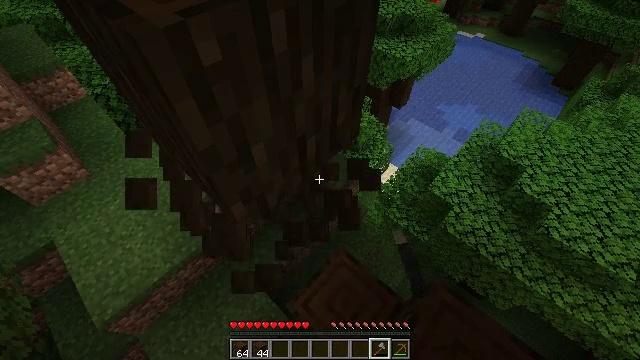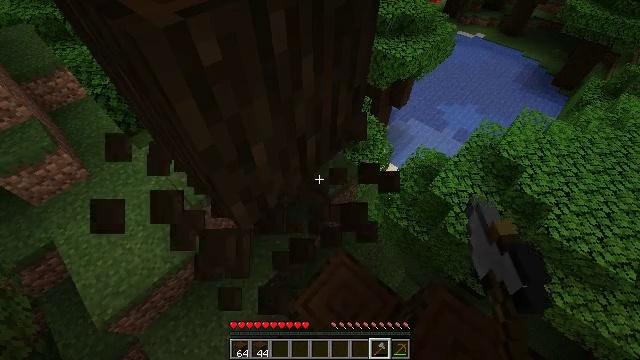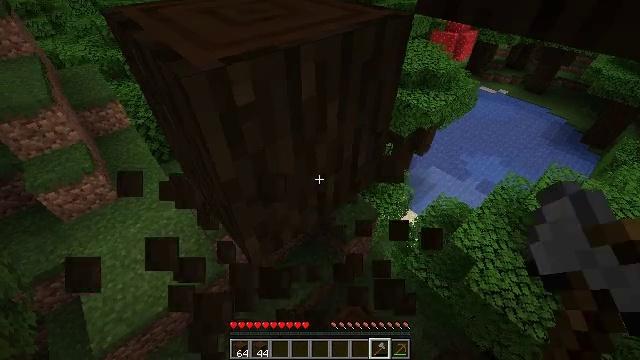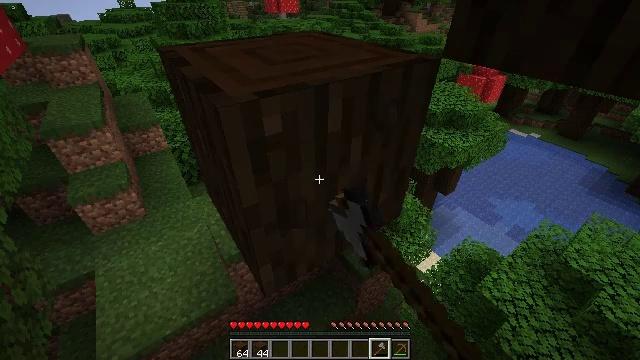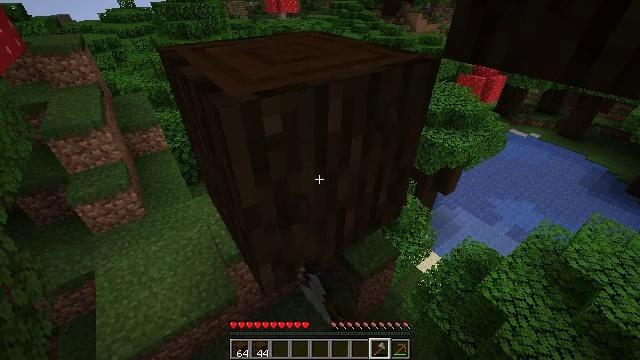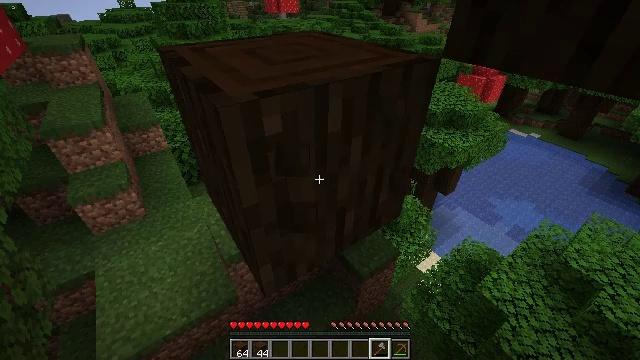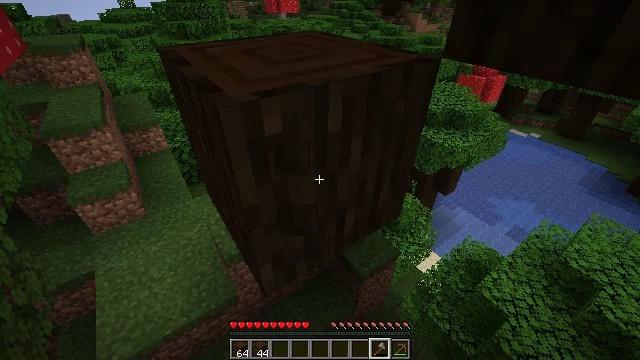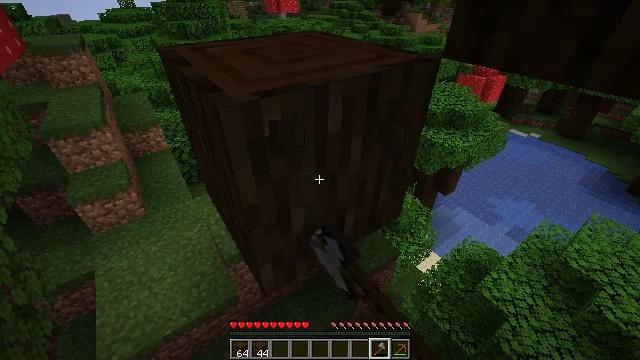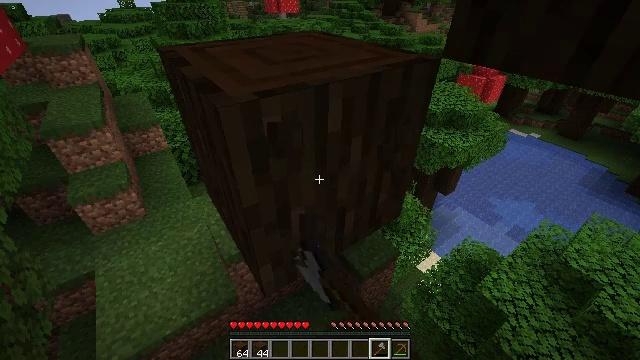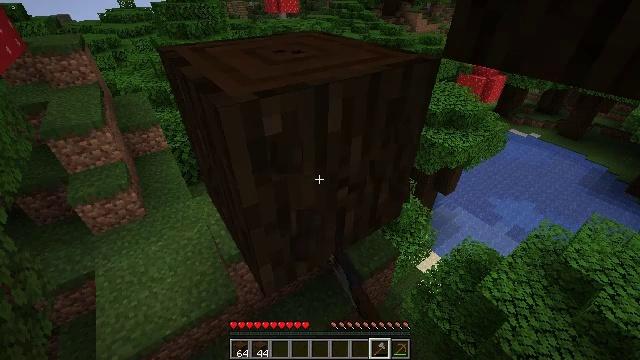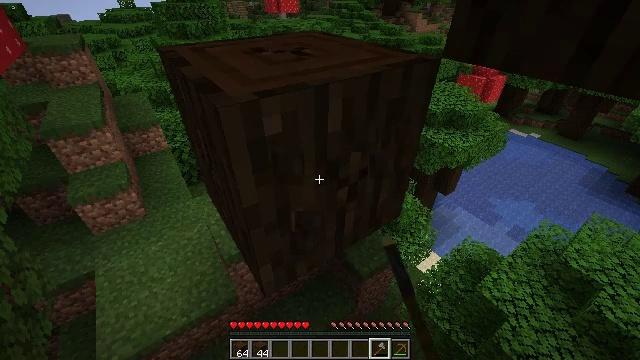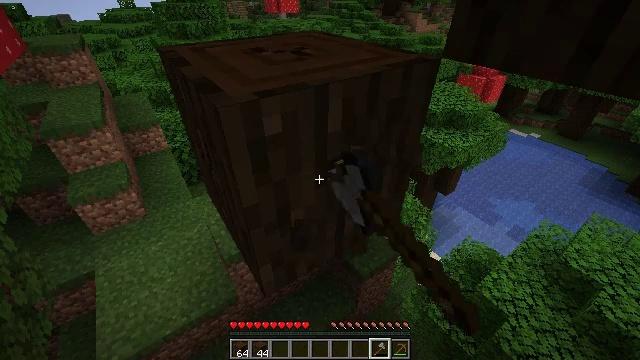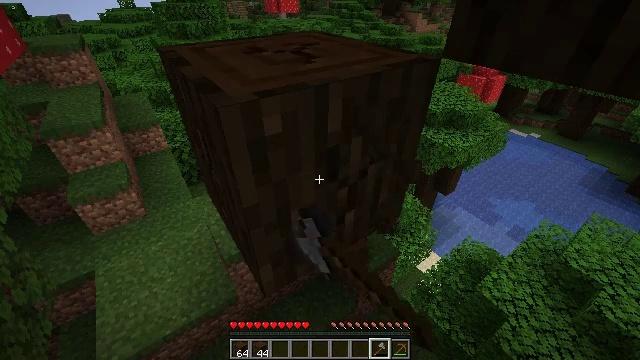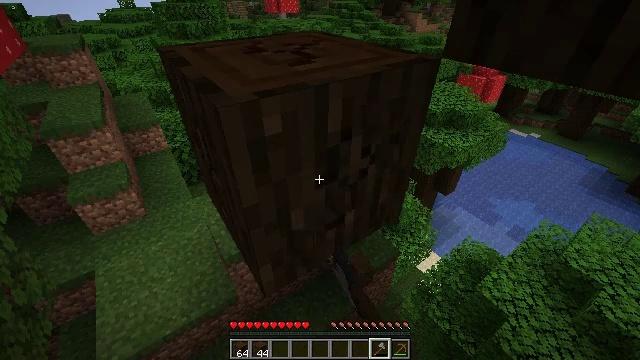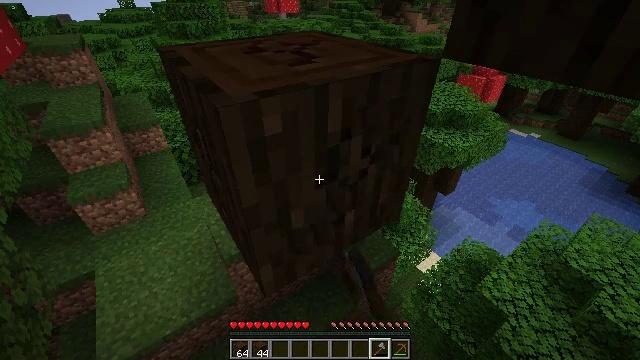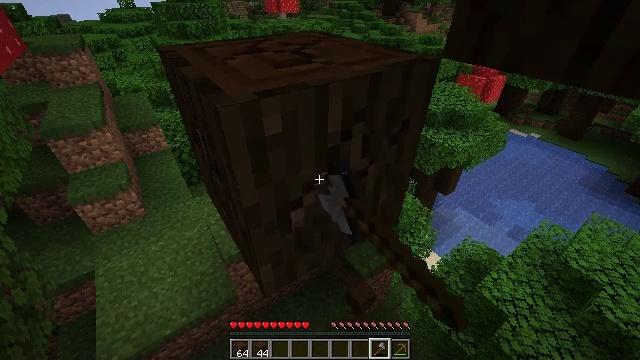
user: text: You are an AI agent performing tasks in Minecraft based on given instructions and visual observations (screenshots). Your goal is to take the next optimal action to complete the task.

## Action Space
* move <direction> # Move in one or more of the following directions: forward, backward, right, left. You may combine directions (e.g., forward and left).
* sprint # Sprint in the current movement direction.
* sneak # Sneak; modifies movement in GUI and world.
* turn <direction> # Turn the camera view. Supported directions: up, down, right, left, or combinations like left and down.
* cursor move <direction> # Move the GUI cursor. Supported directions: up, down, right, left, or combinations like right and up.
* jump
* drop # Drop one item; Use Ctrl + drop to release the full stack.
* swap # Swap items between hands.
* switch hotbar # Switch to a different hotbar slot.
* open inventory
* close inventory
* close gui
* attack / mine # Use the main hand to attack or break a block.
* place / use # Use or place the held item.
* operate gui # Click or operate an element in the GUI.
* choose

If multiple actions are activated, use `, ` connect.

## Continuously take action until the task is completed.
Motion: motion action
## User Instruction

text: Break the dark oak log in the forest.
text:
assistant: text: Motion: sneak, attack / mine
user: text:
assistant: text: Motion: sneak, turn left and up, attack / mine
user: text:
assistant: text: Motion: sneak, turn left and up, attack / mine
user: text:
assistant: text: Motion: sneak, attack / mine
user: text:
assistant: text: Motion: sneak, attack / mine
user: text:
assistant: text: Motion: sneak, attack / mine
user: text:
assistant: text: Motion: sneak, attack / mine
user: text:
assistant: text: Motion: sneak, attack / mine
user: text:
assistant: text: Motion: sneak, attack / mine
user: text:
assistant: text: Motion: sneak, attack / mine
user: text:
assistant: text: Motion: sneak, attack / mine
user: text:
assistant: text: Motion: sneak, attack / mine
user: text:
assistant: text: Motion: sneak, attack / mine
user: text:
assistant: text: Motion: sneak, attack / mine
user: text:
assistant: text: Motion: sneak, attack / mine
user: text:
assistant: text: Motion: sneak, attack / mine
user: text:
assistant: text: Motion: sneak, attack / mine
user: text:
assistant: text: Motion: sneak, attack / mine
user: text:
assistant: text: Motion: sneak, attack / mine
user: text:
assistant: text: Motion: sneak, attack / mine
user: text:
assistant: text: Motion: sneak, attack / mine
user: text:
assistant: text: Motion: sneak, attack / mine
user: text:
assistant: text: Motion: sneak, attack / mine
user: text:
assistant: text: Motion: sneak, attack / mine
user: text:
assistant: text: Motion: sneak, attack / mine
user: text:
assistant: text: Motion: sneak, attack / mine
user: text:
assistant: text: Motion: sneak, attack / mine
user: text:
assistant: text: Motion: sneak, turn right and up, attack / mine
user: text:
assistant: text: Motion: sneak, turn right and up, attack / mine
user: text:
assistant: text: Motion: move right, sneak, attack / mine